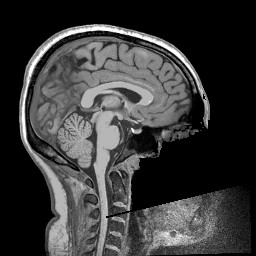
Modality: T1w
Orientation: sagittal